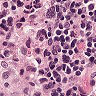
Metastatic tissue present: no